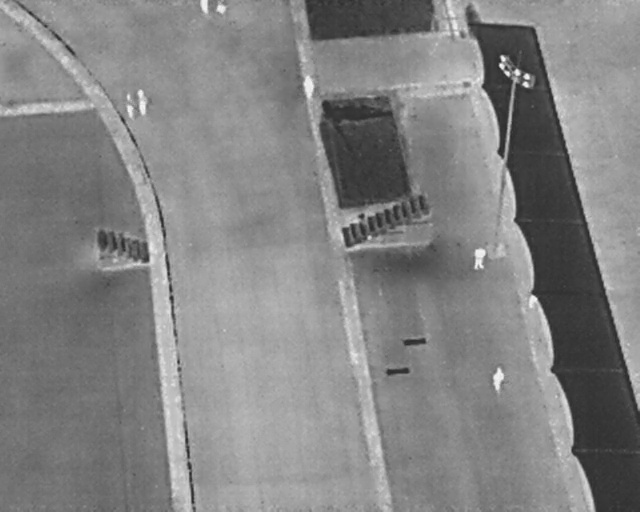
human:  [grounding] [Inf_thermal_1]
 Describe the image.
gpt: In the satellite image, there is  <ref>2 medium person </ref> <box>[[30, 0, 33, 2, 2], [33, 0, 35, 2, 2]]</box> located at top,  <ref>1 large person </ref> <box>[[20, 18, 24, 21, 172]]</box> located at top left,  <ref>1 medium person </ref> <box>[[18, 19, 22, 21, 171]]</box> located at top left,  <ref>1 large person </ref> <box>[[72, 49, 76, 51, 2]]</box> located at right,  <ref>1 large person </ref> <box>[[75, 72, 80, 75, 2]]</box> located at bottom right.